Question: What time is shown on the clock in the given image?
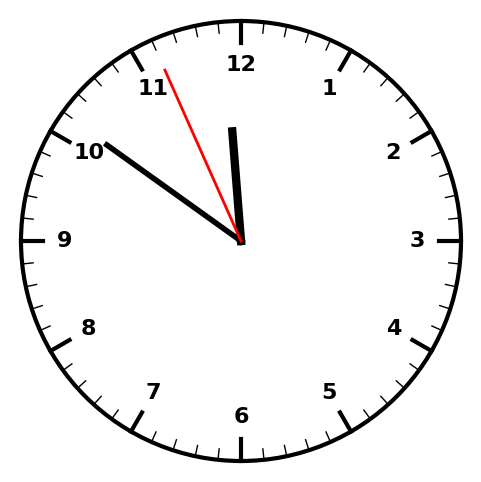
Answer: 11:50:56